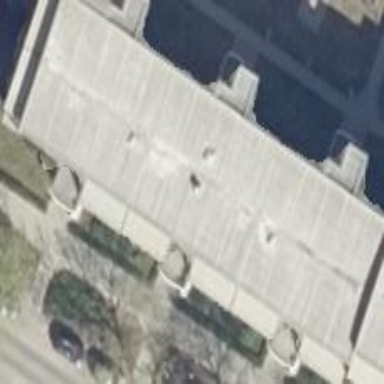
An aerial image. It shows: Silver-colored apartment building with flat roof made of black tar paper.